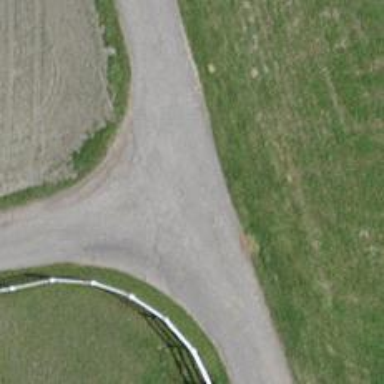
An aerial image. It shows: Track with grade 1 quality.